Lunar surface albedo tile
Center latitude: -34.454
Center longitude: -3.58
Resolution (meters per pixel, mean): 159.03
Tile area (km^2): 26273.51
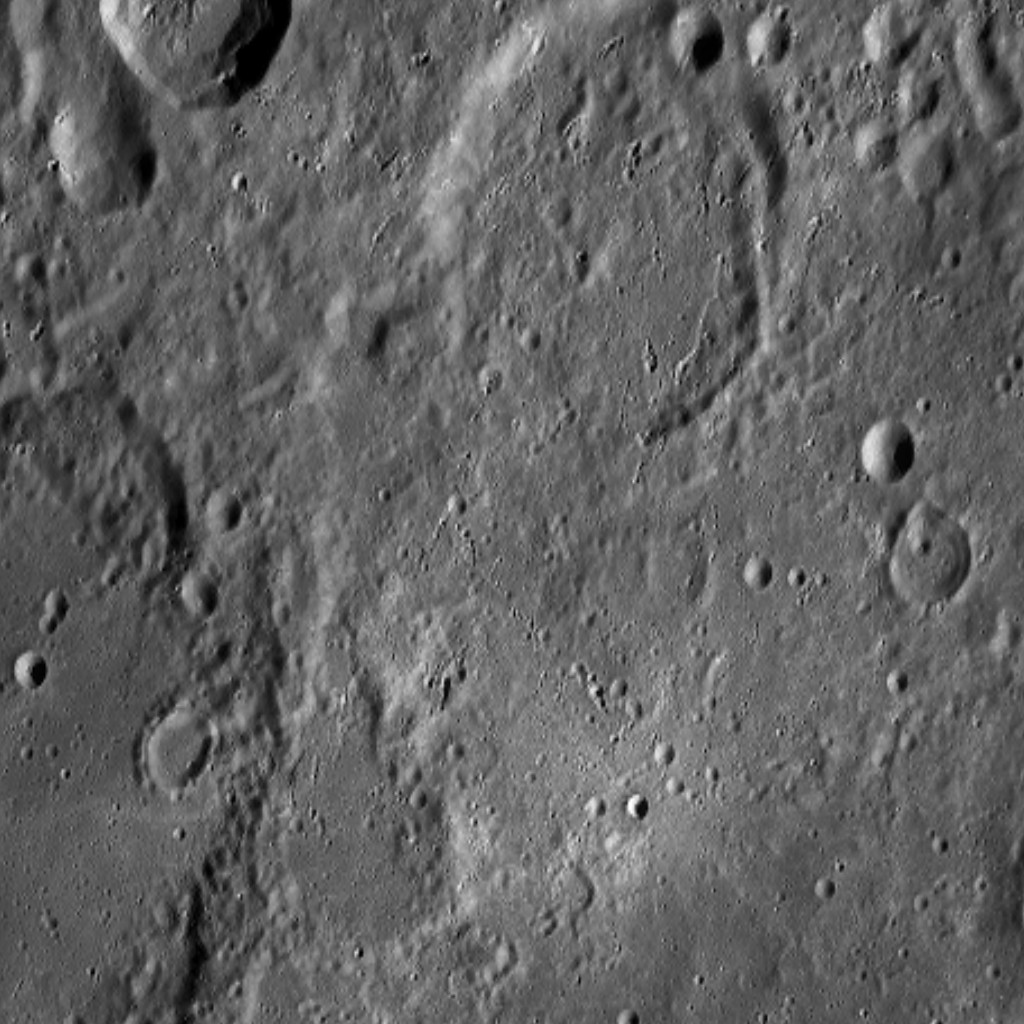